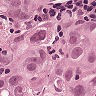
Metastatic tissue present: yes